Aerial crown-view tile of a tropical tree (Barro Colorado Island, Panama), acquired 20250217:
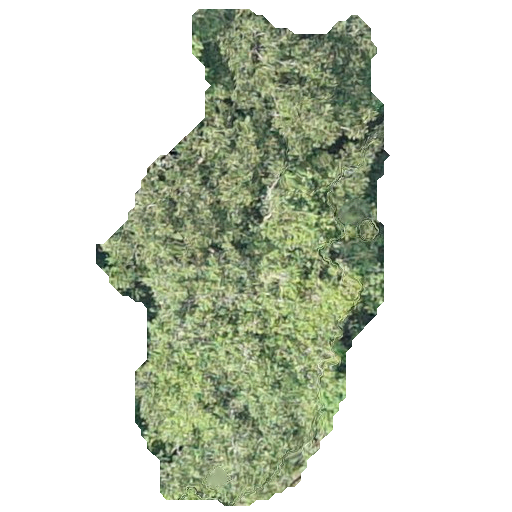
Species: Dipteryx oleifera
GBIF accepted scientific name: Dipteryx oleifera
Crown area: 144.905 m²